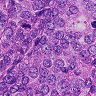
Metastatic tissue present: yes